Question: I have 2 objects in different coordinate systems: planet and cylinder. I have eye coordinates of both objects. I want to orient cylinder along vector that connects it and the planet.

'''
glLoadMatrixf( PlanetTransform);
// .. draw planet
glLoadMatrixf( CylinderTransform);
glColor3f(0, 1, 0);
DrawCylinder();
// draw vector that connects cylinder and planet
glColor3f(1, 0, 0);
glLoadIdentity();
glBegin(GL_LINES);
// planet eye pos e.g. (0.045; -0.049; -0.186)
glVertex3f(point1.x, point1.y, point1.z);
// cylinder eye pos e.g. (-0.109; -0.064; -0.203)
glVertex3f(point2.x, point2.y, point2.z);
glEnd();
// orient cylinder along red vector
// TVector normal(0, 0, 1);
glLoadIdentity();
gluLookAt(point2.x, point2.y, point2.z,
point1.x, point1.y, point1.z,
normal.x, normal.y, normal.z);
DrawCylinder();
'''
Draw cylinder code:
'''
void DrawCylinder()
{
glPushMatrix();
glRotatef(90, 1, 0, 0);
gluCylinder(gp_quadratic, 0.01, 0, 0.03, 15, 15);
glPopMatrix();
}
'''
I tried also to specify normal as:
'''
TVector normal;
TVector::cross(point2 - point1, TVector(0, 0, 1), normal);
'''
So at the end I expect to see 2 cylinders - 1 green, 1 - red. Red should be oriented along red segment. But I do not see red one. Could you please help me to find what is wrong here? Red cylinder does not appear in center of green cylinder coordinate system..
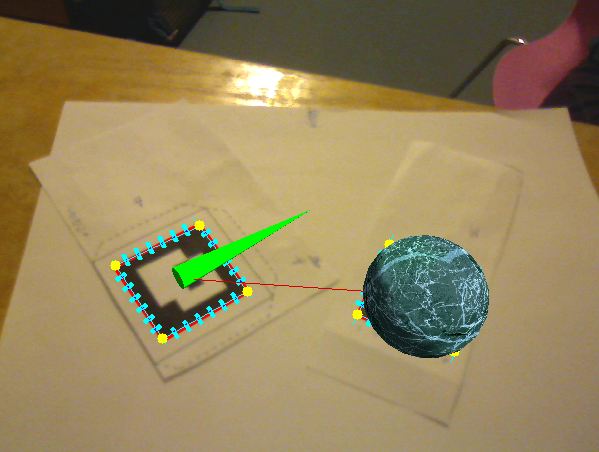
Answer: the gluCylinder(/**/)
1. is built along the local z-axis, thus pointing outwards along the red line
2. the local y-axis is the global z_axis (pointing to the viewer), projected onto the viewing plane of the planet
3. thus the local x-axis is poiting roughly up along the viewing plane of the planet
4. thus after glRotatef(90, 1, 0, 0); the cylinder points away from the user into depth of the picture and is hidden behind the planet
5. thus if instead glRotatef(180, 1, 0 ,0 ); is used, everything should be fine afais.
If I'm in error, try using glPolygonMode(GL_FRONT_AND_BACK, GL_LINE) for the planet, and just look where the cylinder is.